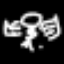
Label: angel